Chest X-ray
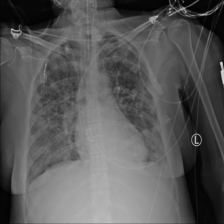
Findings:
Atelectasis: negative
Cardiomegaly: negative
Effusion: negative
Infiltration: positive
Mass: negative
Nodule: negative
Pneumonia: negative
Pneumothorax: negative
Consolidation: negative
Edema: positive
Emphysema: negative
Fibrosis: negative
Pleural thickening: negative
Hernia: negative